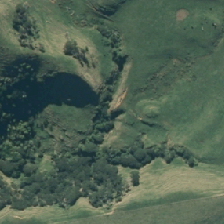
Land cover: broadleaved_indigenous_hardwood